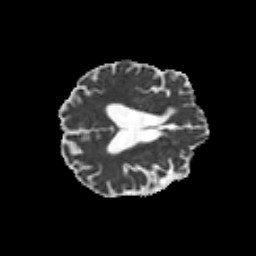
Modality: MD
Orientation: axial
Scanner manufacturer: siemens
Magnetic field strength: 3 T
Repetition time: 6.8 s
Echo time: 0.093 s